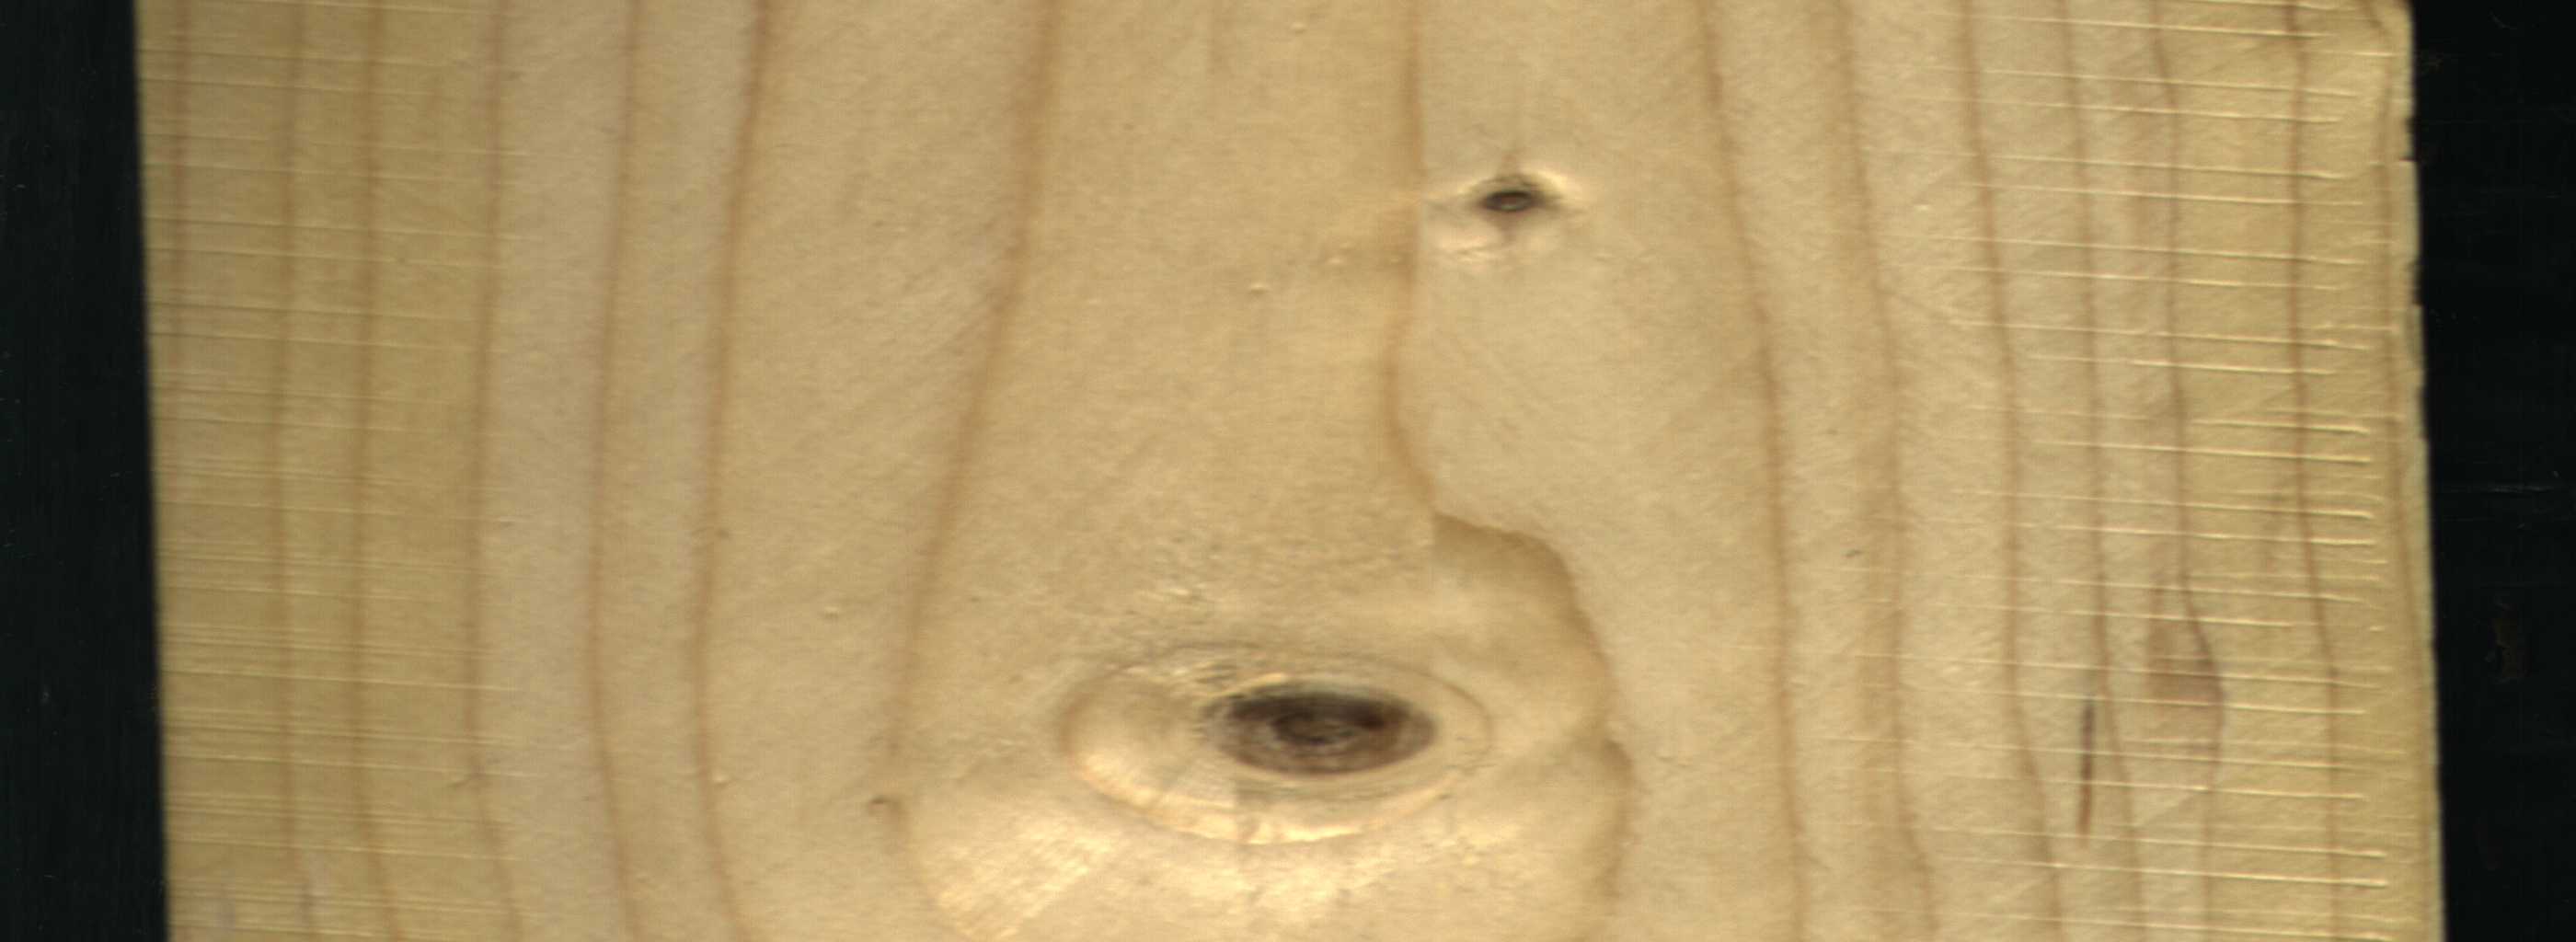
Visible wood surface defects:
Dead_Knot
Dead_Knot